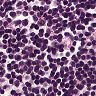
Metastatic tissue present: no